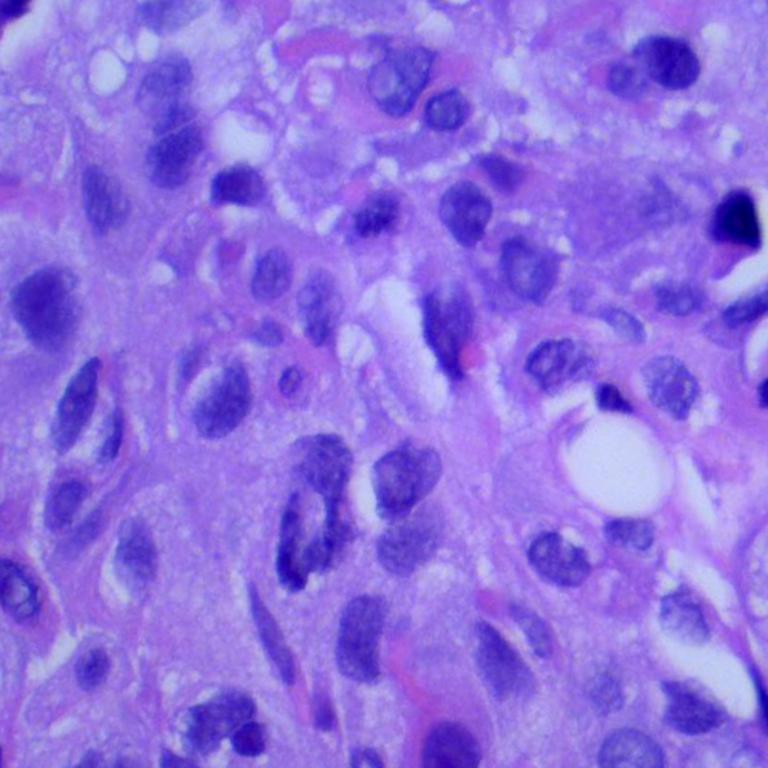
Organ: lung
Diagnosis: squamous carcinomas